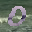
Label: 0